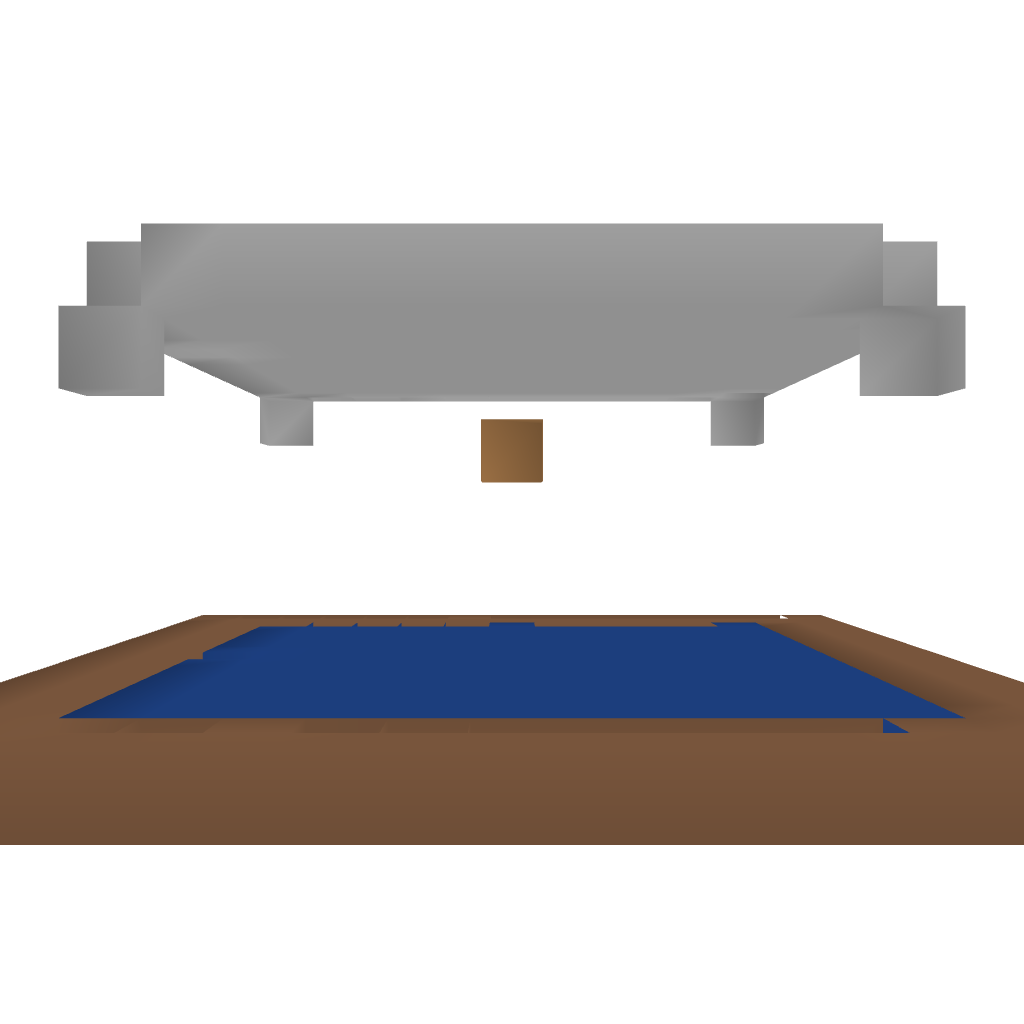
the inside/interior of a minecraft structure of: Little Water House